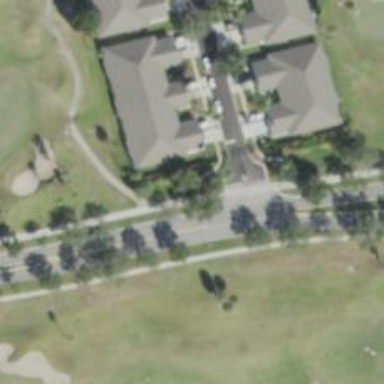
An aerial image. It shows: Pathway for golfing.